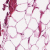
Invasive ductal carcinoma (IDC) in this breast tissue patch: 0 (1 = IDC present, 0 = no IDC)